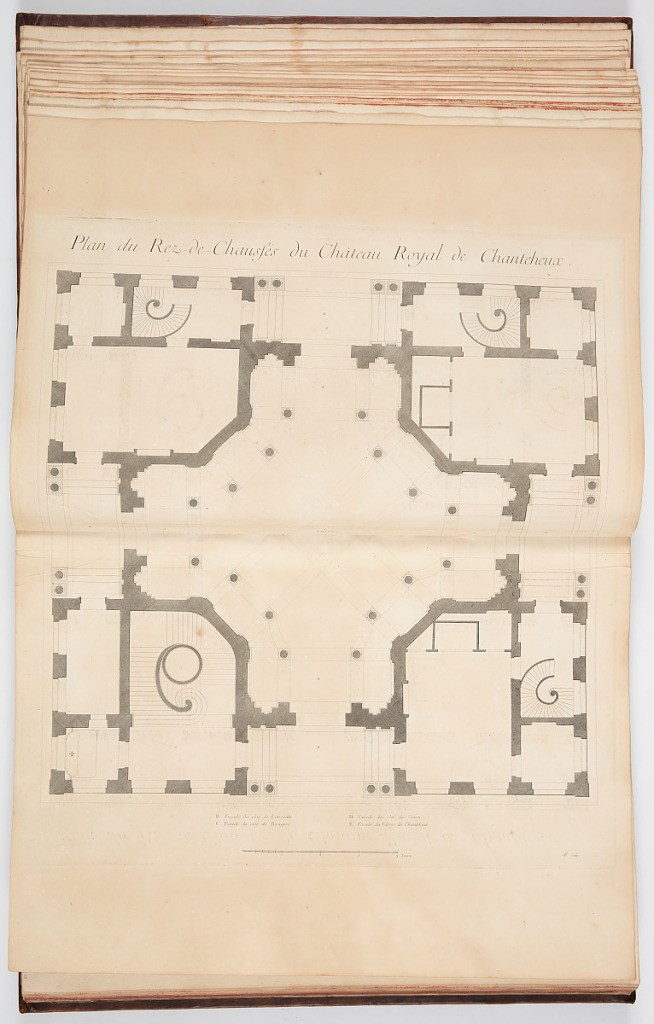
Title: Plan du Rez-de-Chaussés du Château Royal de Chanteheux.
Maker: Emmanuel Héré de Corny, French, 1705–1763
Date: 1753
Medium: Engraving on laid paper
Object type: Bound print
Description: Plan of the ground floor of the castle of Chanteheux, The plate features a key to the lettered rooms at the bottom of the plate, below which is a scale bar of "7 Toises."